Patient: sex F, age 46
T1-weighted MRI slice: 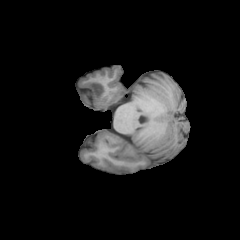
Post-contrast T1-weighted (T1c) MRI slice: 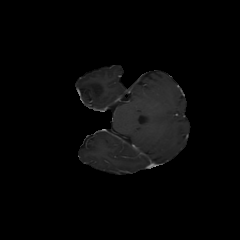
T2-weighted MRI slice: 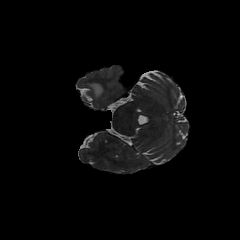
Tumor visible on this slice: yes
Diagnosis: Astrocytoma, IDH-mutant
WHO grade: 2